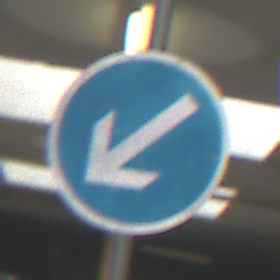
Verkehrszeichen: VorgeschriebeneVorbeifahrtLinks
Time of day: Midday
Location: Roofed (Urban)
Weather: Overcast
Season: NotSpecified
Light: Artificial